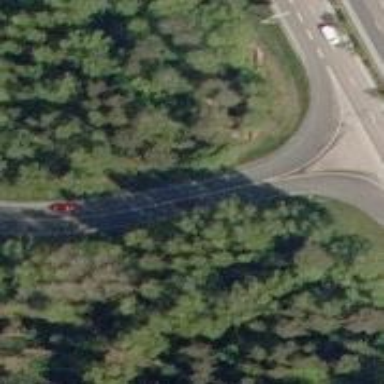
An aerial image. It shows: Asphalt trunk link road.